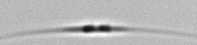
Label: Cylindrotheca